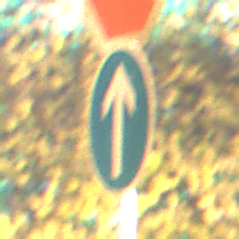
Verkehrszeichen: VorgeschriebeneFahrtrichtungGeradeaus
Zusatzzeichen oben: Stop
Umgebung: Outdoor, Urban
Tageszeit: Night
Wetter: PartlyCloudy
Licht: Artificial
Jahreszeit: NotSpecified
Kontrast: HighContrast